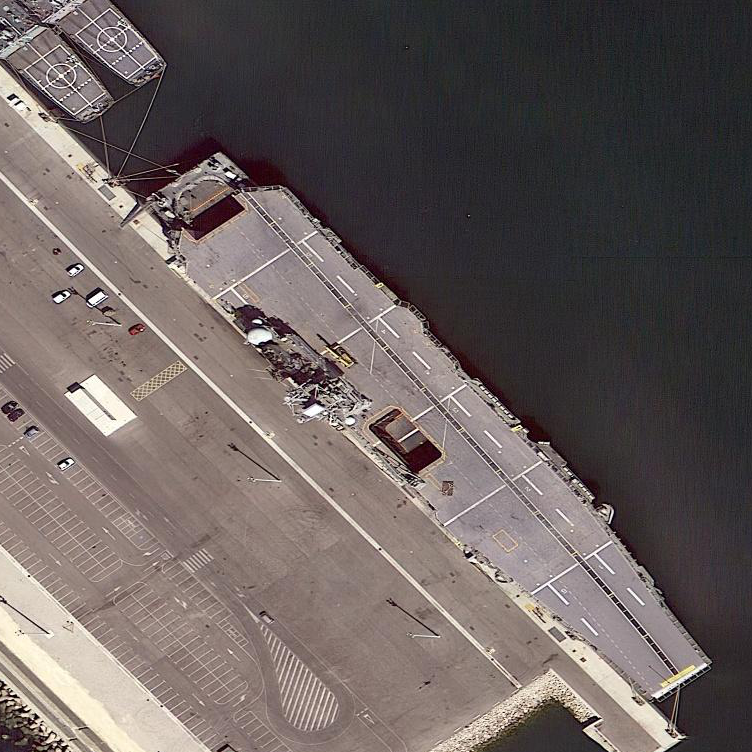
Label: aircraft_carrier